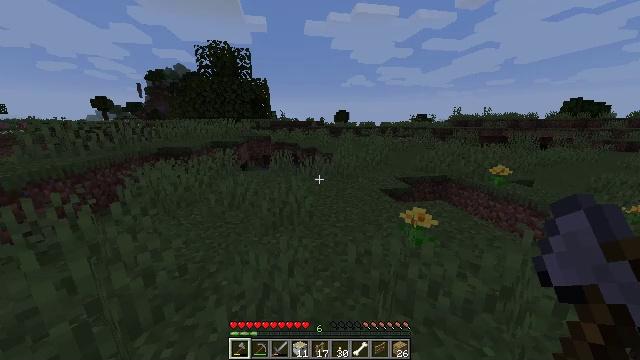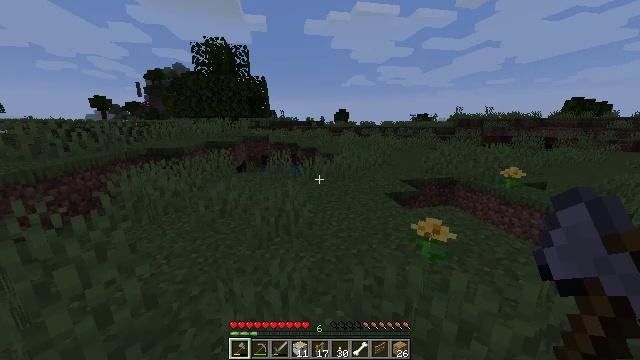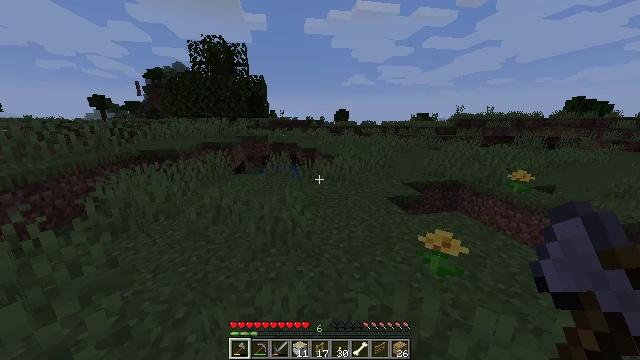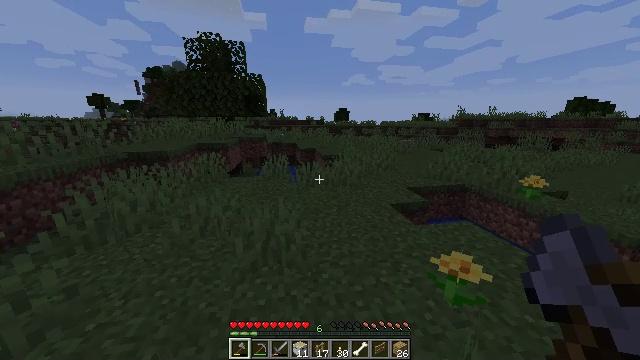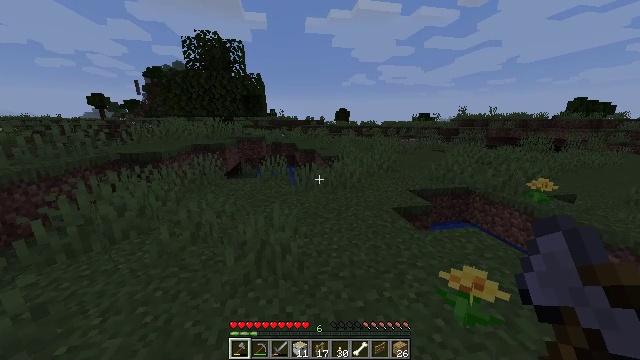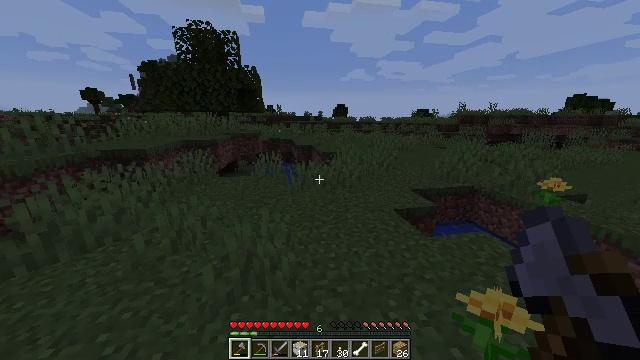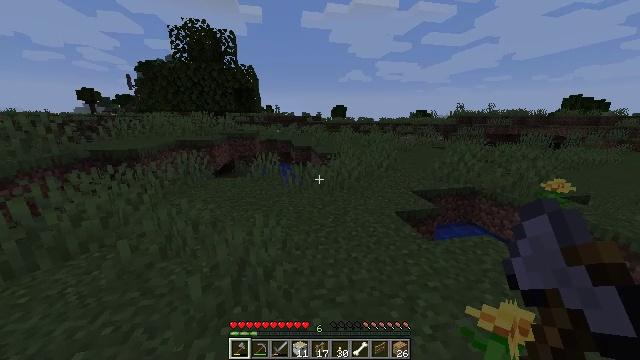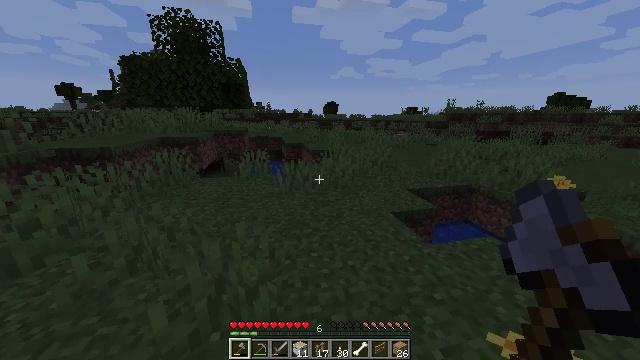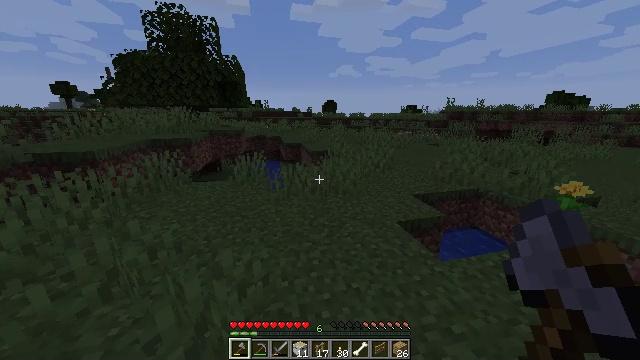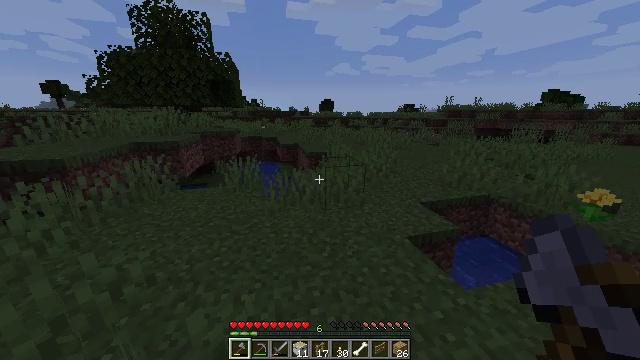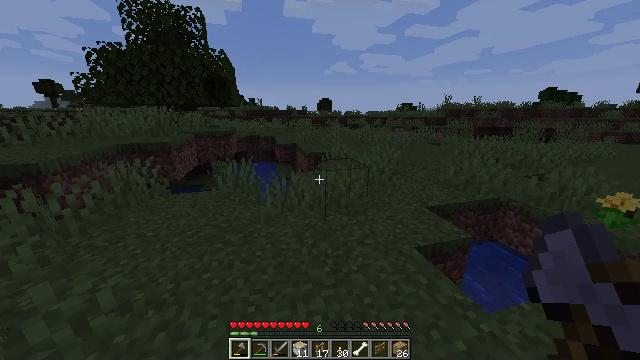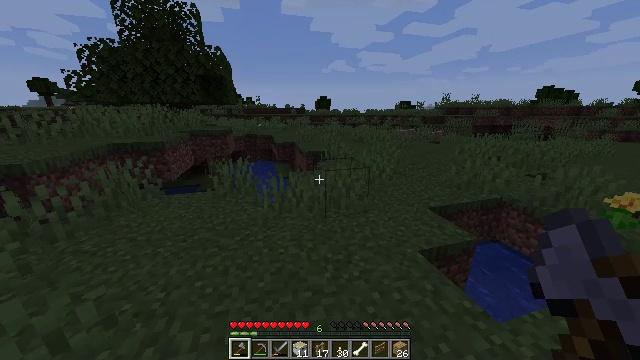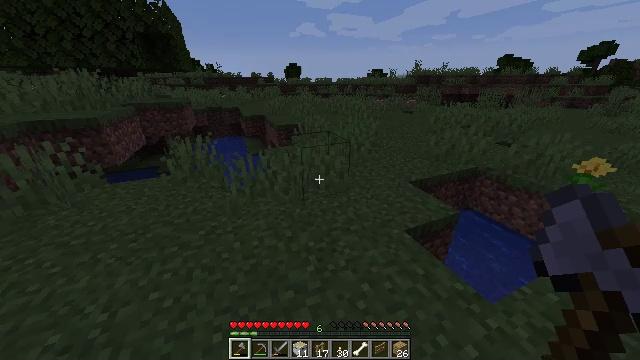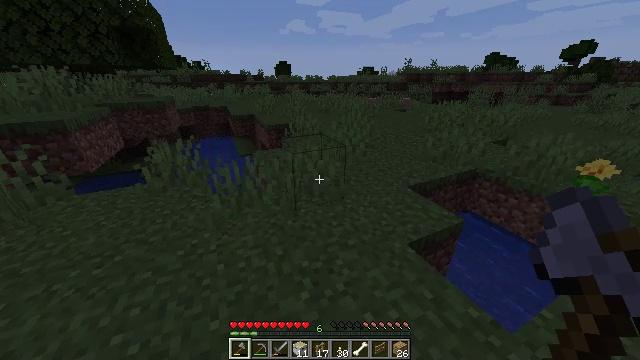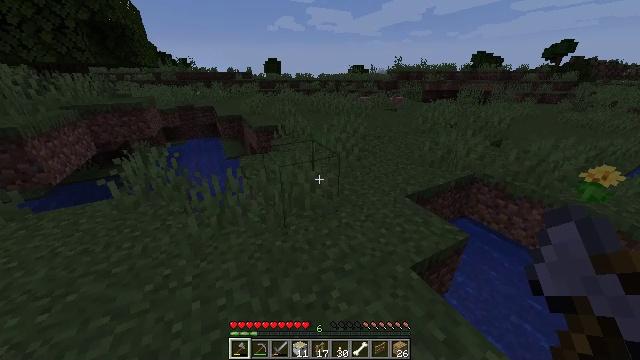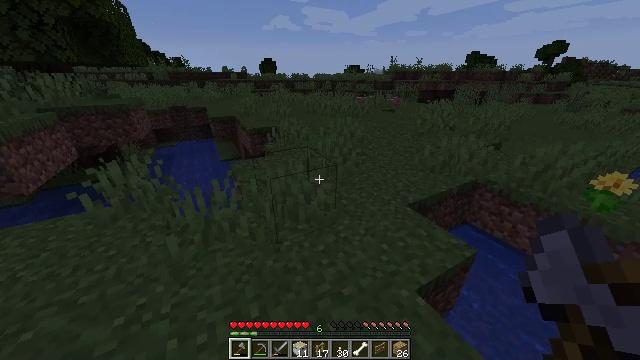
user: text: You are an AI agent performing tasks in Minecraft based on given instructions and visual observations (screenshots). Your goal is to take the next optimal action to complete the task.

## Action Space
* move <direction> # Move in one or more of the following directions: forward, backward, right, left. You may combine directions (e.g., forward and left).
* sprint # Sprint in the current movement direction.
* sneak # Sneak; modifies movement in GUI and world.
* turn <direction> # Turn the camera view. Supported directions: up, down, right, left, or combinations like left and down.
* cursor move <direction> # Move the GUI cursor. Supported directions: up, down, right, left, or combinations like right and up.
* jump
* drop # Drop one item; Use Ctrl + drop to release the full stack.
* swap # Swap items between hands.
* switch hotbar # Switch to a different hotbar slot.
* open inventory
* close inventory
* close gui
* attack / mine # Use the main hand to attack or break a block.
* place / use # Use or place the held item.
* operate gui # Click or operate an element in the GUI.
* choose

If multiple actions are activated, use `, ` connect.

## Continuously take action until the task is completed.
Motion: motion action
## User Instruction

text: Craft a gray bed.
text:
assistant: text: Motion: move forward, sprint
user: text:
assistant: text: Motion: move forward, sprint
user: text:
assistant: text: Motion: move forward, sprint
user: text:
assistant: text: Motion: move forward, sprint
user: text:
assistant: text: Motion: move forward, sprint, turn down
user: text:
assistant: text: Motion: move forward, sprint
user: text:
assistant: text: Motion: move forward, sprint, turn right
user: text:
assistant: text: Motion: move forward, sprint
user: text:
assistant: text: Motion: move forward, sprint
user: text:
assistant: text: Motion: move forward, sprint
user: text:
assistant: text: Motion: move forward, sprint
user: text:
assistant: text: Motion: move forward, sprint, turn right and down
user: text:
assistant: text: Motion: move forward, sprint, turn right
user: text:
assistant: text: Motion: move forward, sprint, turn right
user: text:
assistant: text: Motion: move forward, sprint, turn right
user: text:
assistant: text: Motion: move forward, sprint
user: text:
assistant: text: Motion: move forward, sprint
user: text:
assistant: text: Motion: move forward, sprint
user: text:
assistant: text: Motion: move forward, sprint, turn right
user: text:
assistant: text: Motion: move forward, sprint, turn right
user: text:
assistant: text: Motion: move forward, sprint, turn right
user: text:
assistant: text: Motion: move forward, sprint, turn right
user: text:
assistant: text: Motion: move forward, sprint, turn right
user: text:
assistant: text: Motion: move forward, sprint
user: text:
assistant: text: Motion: move forward, sprint
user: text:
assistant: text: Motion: move forward, sprint
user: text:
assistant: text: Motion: move forward, sprint
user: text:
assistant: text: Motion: move forward, sprint
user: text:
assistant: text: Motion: move forward, sprint
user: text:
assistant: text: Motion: move forward, sprint